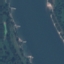
Land use / land cover: River